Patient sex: M
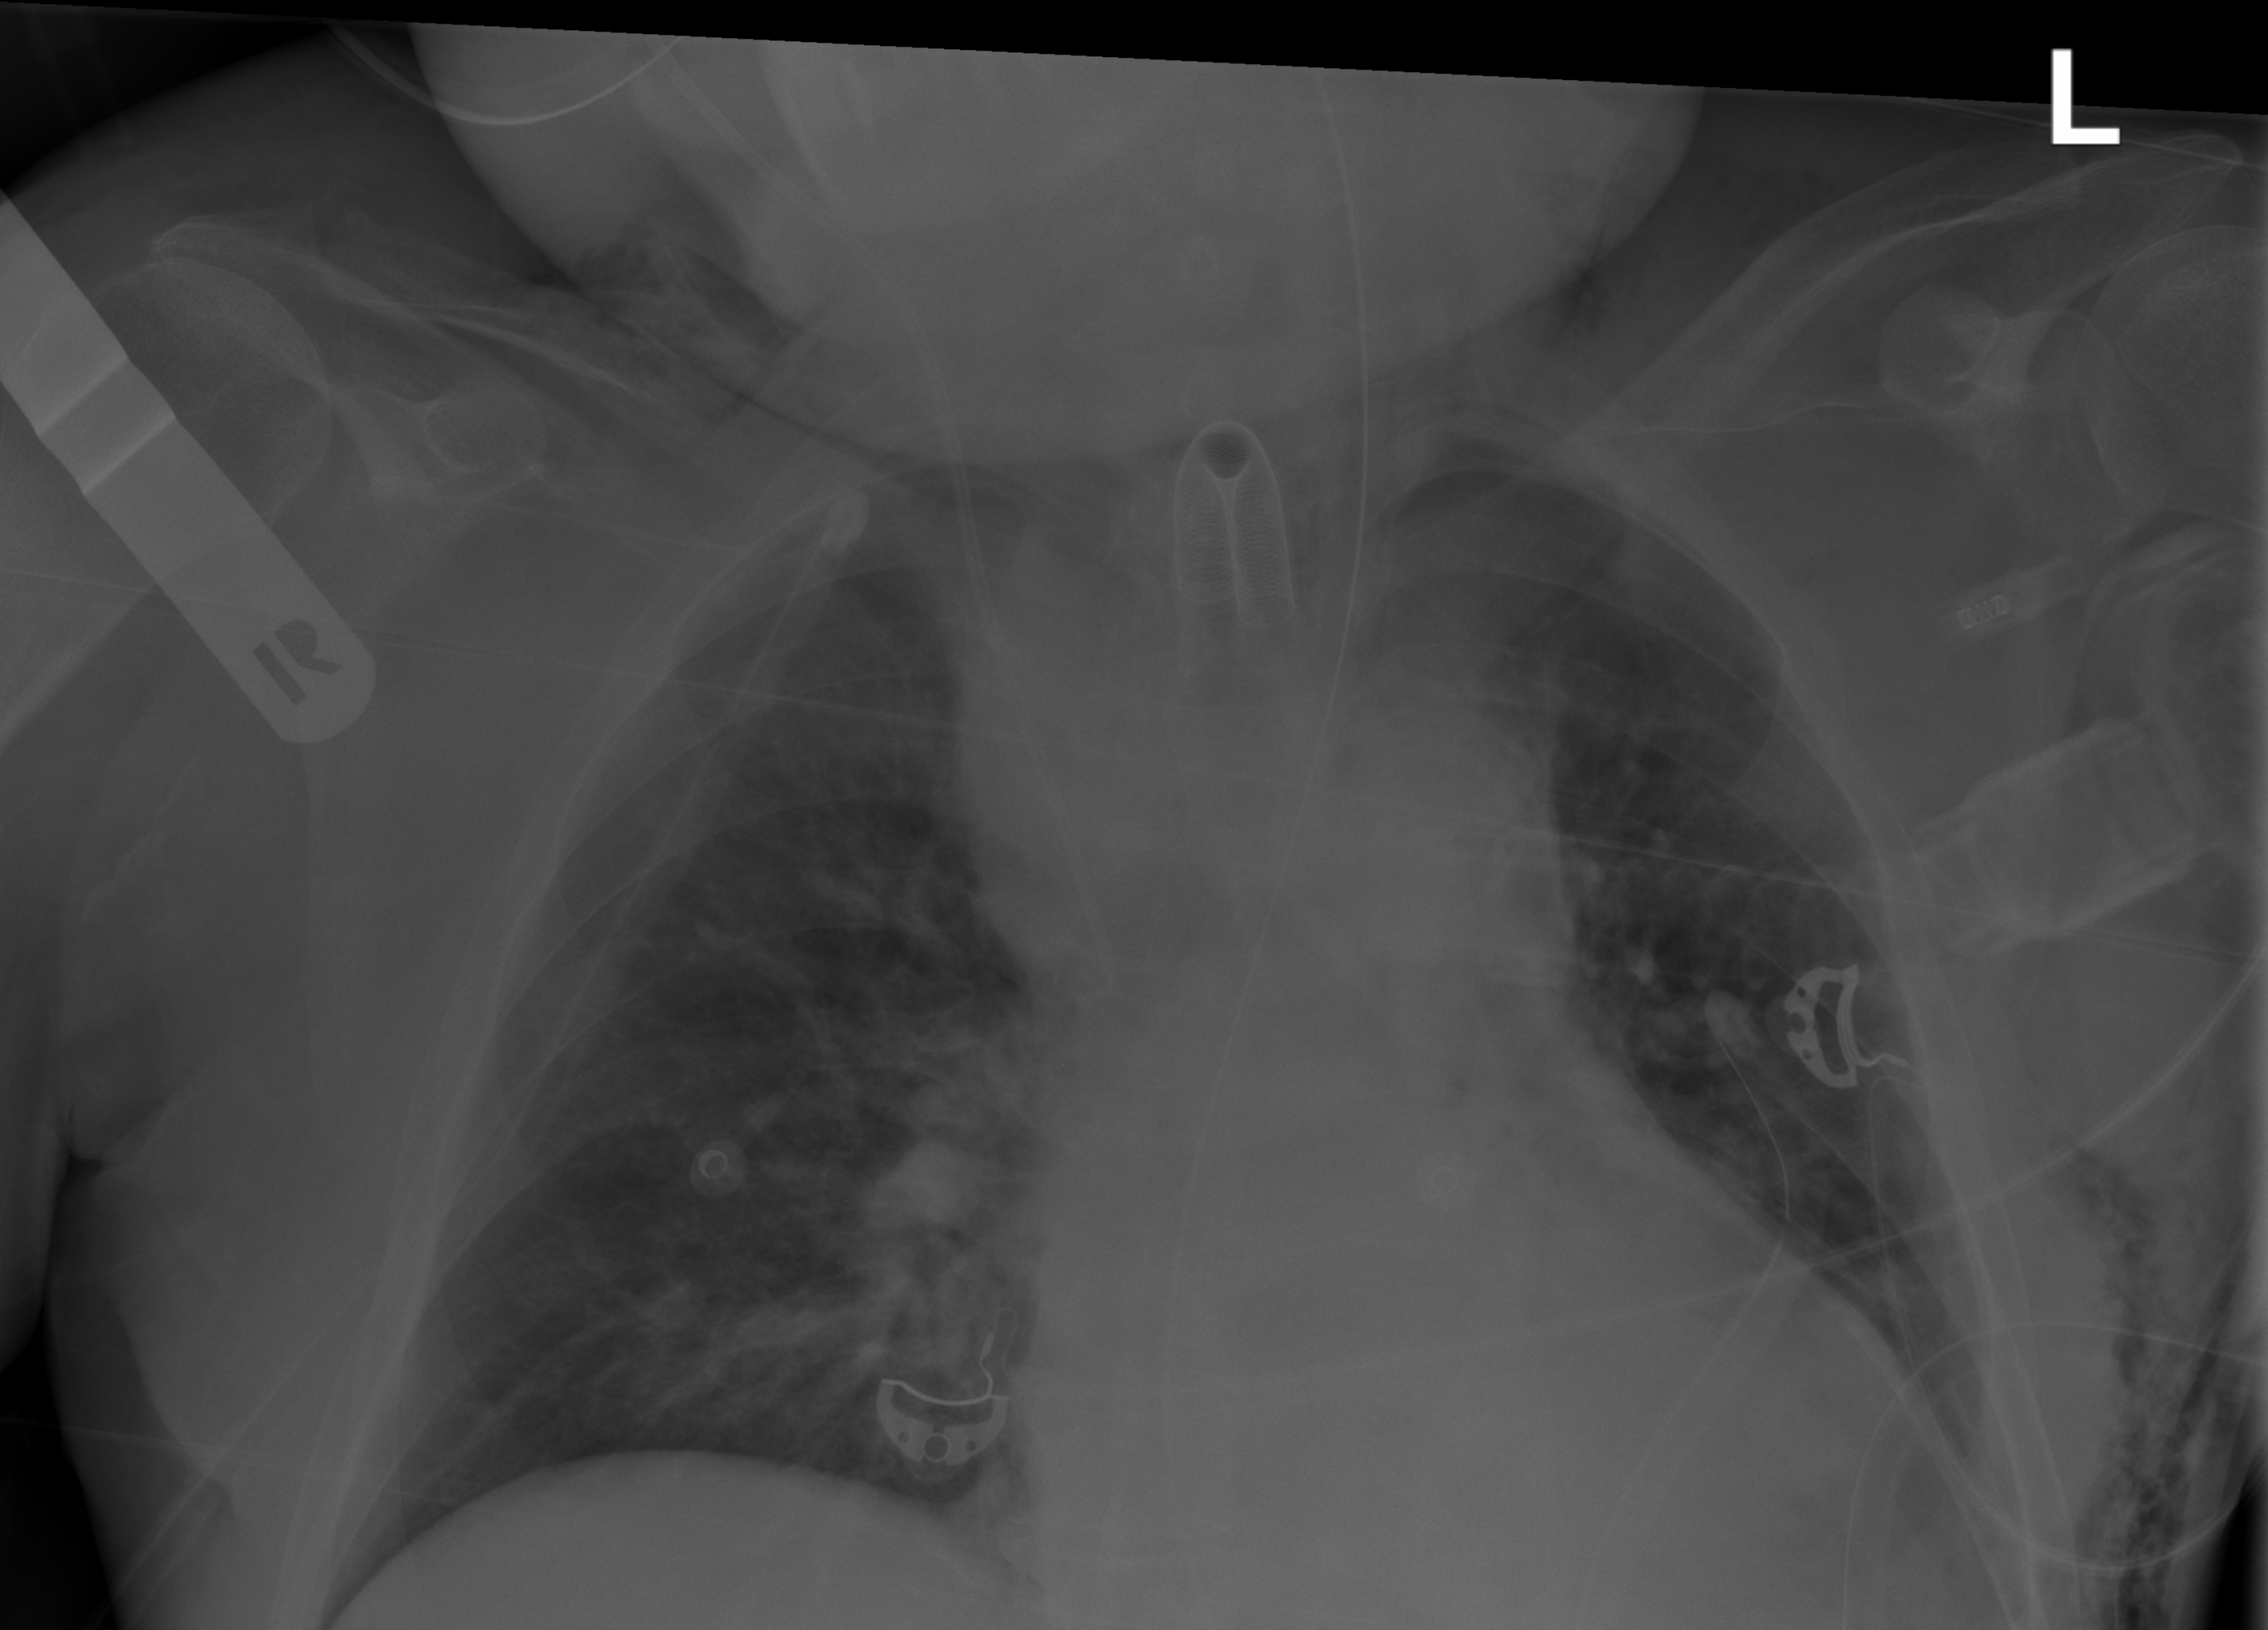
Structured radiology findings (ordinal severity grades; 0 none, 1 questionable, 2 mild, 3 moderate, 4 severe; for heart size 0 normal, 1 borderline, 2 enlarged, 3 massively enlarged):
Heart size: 2
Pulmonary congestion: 2
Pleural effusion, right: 0
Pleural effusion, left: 0
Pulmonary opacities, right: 0
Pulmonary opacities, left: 0
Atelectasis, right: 0
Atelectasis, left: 0